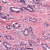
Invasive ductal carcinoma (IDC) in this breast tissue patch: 1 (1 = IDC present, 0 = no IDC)